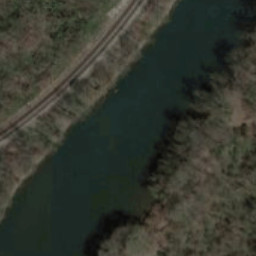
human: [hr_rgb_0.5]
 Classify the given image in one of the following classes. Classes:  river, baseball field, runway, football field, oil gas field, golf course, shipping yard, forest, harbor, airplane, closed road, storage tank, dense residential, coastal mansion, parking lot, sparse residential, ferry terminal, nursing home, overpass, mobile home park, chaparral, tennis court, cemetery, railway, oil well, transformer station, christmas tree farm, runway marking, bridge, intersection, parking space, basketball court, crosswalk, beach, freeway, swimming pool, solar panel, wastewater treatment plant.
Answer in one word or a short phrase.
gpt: river